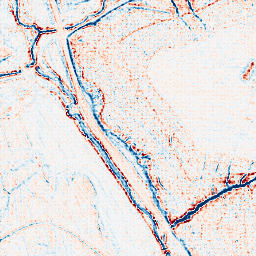
Category: edge_preserving
Decomposition family: anisotropic_diffusion
Decomposition parameters: iterations: 10
kappa: 100
gamma: 0.1
Upsampling method: sinc_hamming
Upsampling parameters: scale: 4
kernel_size: 4
Upsampling scale: 4